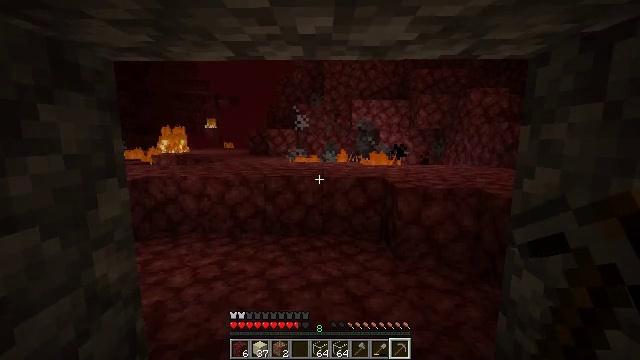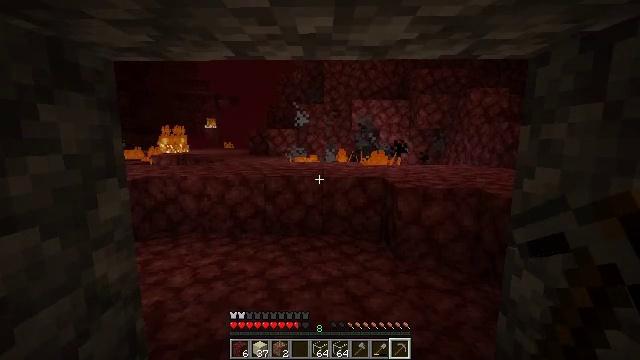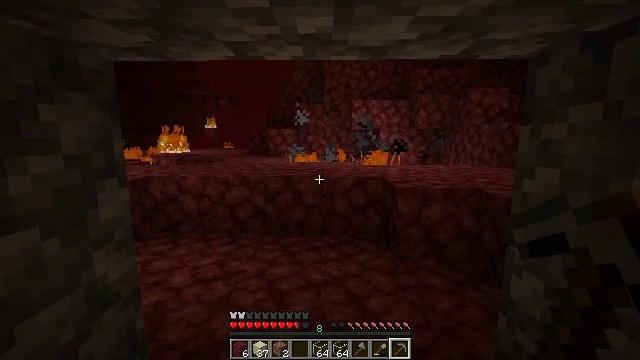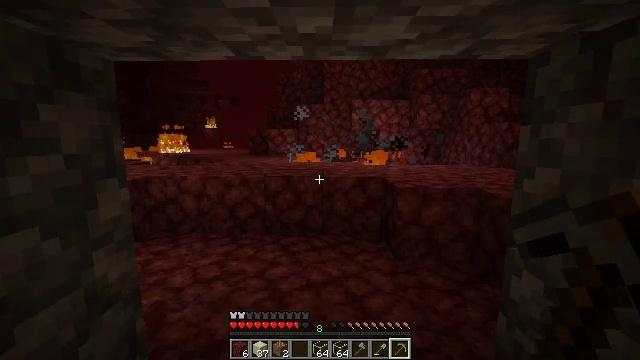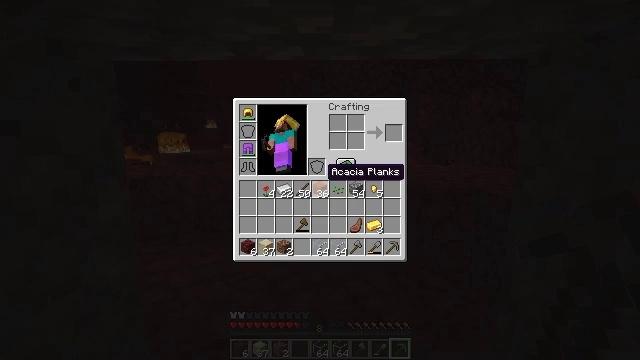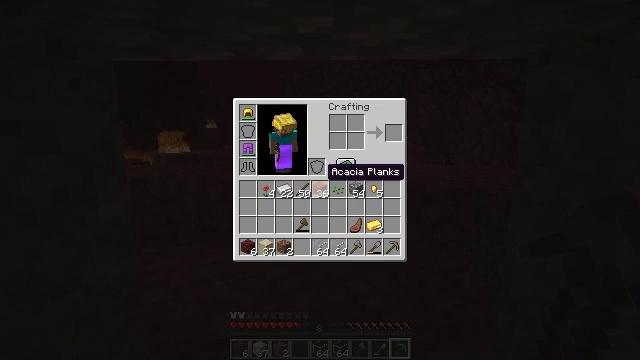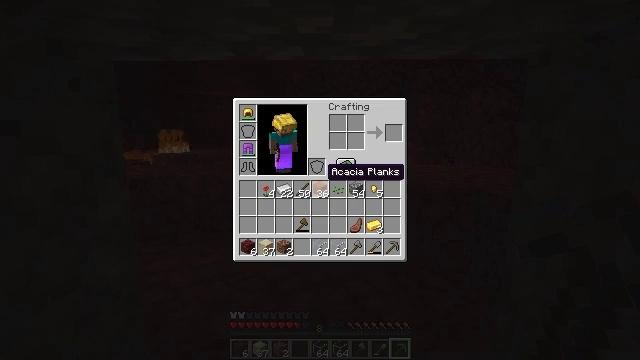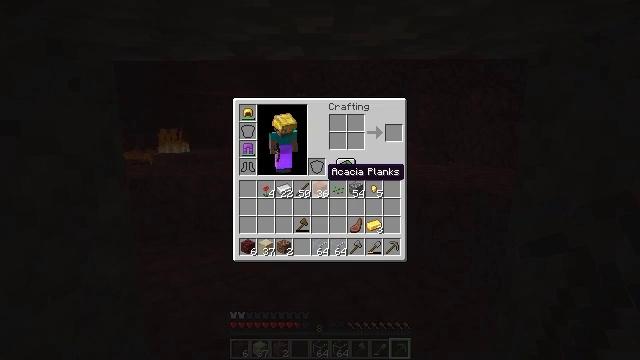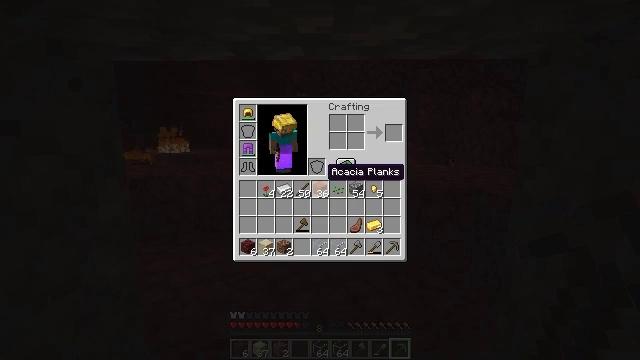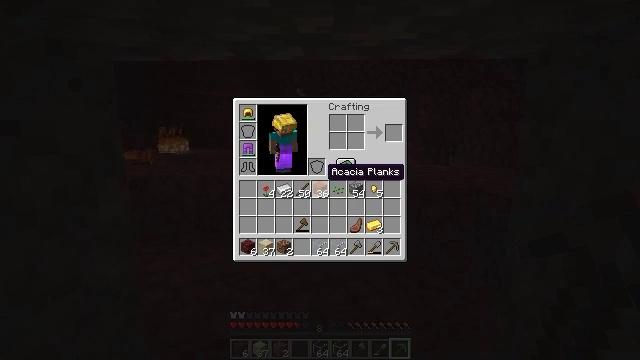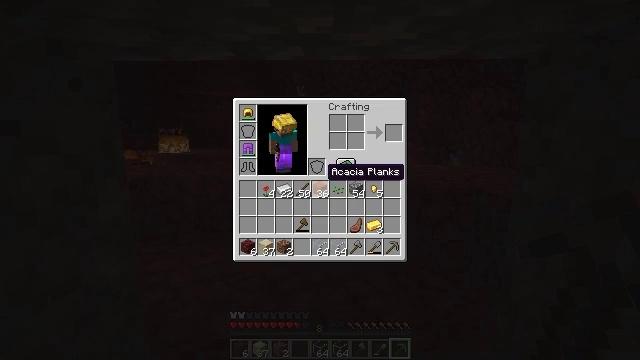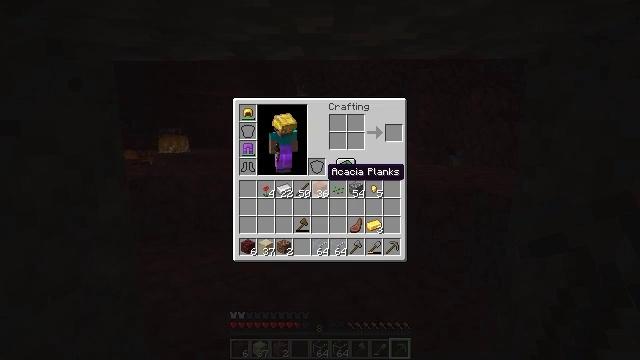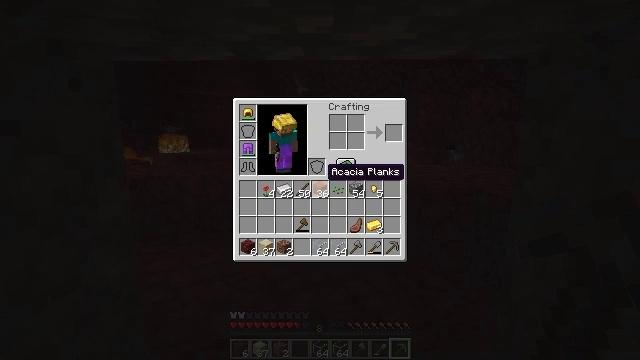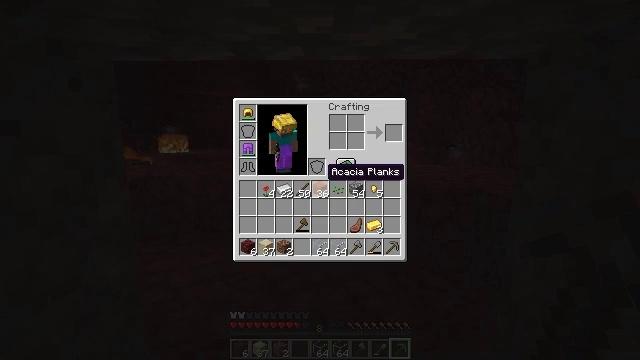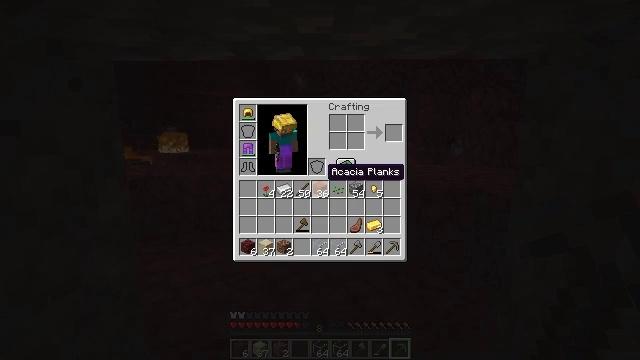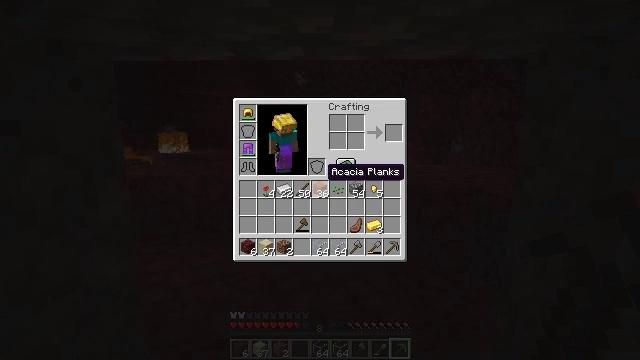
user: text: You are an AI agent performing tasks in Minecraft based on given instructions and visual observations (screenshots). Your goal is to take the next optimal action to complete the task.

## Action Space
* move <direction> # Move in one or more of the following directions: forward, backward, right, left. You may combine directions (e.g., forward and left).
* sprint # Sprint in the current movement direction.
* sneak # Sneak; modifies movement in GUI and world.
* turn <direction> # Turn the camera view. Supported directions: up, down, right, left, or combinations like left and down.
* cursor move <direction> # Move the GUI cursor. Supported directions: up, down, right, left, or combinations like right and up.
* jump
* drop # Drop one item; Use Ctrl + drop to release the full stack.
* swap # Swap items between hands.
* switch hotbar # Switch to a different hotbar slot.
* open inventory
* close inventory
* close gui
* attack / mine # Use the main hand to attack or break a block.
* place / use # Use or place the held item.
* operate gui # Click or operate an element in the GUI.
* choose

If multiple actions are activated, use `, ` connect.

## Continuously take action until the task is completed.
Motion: motion action
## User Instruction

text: Collect the hopper by mining it.
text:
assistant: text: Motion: no_op
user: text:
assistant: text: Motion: no_op
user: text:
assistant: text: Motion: no_op
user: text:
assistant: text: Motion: close inventory
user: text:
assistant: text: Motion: close inventory
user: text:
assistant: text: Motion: close inventory
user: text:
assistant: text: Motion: open gui
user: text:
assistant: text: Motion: no_op
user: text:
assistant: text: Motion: no_op
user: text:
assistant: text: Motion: no_op
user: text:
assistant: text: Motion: no_op
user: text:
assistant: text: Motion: no_op
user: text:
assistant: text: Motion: no_op
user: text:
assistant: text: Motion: no_op
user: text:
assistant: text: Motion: no_op
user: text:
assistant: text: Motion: no_op
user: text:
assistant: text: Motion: close gui
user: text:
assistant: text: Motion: no_op
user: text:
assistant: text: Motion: no_op
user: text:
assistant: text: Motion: no_op
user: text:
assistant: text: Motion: no_op
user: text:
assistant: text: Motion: no_op
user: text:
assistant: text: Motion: no_op
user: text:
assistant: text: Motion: turn down
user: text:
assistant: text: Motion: move forward, turn down
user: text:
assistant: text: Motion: move forward, turn left and down
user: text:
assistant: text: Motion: move forward, turn left
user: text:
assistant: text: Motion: move forward, turn left
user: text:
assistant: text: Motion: move forward
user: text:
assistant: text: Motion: move forward, sprint